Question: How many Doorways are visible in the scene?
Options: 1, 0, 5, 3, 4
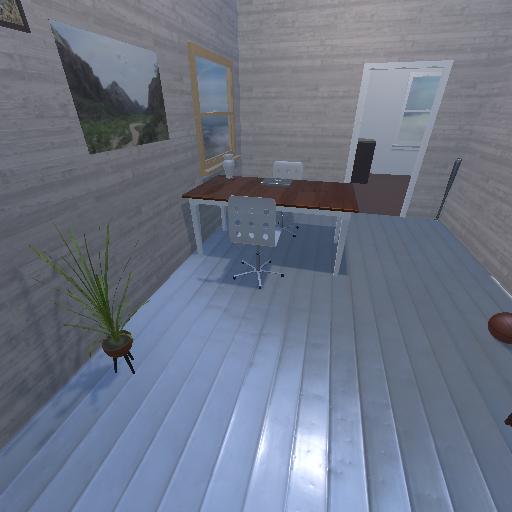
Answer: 1